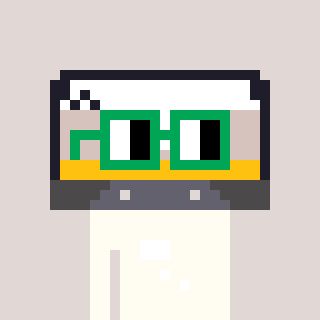
a pixel art character with square green glasses, a cassette tape-shaped head and a grayscale-colored body on a warm background